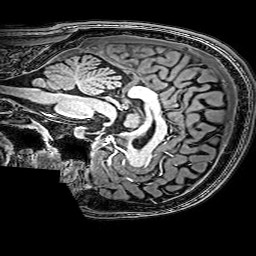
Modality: T1w
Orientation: sagittal
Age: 21
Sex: male
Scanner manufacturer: philips
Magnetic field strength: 3 T
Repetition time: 0.009 s
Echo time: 0.0035 s